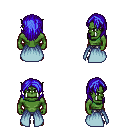
a pixel art fantasy rpg character, male body template, orc, green skin, overskirt, metal pants, blue long hairstyle, maroon shoes, four views (front, back, left, right), 2x2 character sprite sheet, small pixel art, hard edges, no anti-aliasing